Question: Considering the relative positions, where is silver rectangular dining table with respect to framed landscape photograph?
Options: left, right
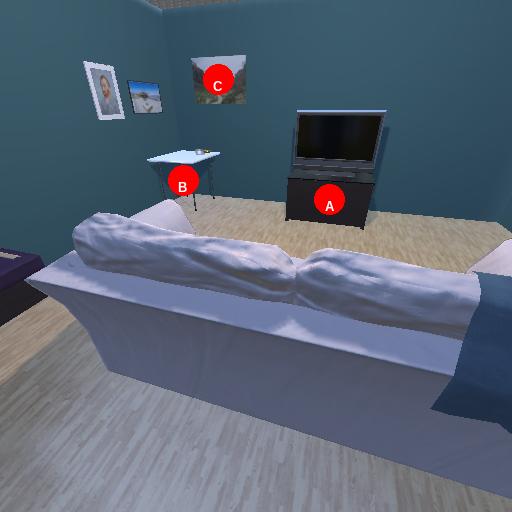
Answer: left